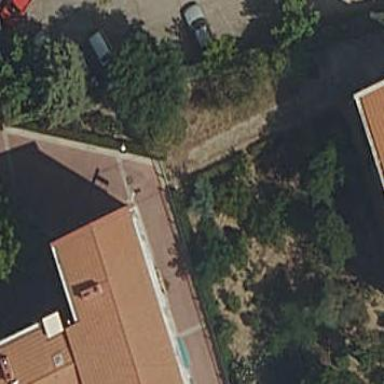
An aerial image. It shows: Garden with kerb barrier.